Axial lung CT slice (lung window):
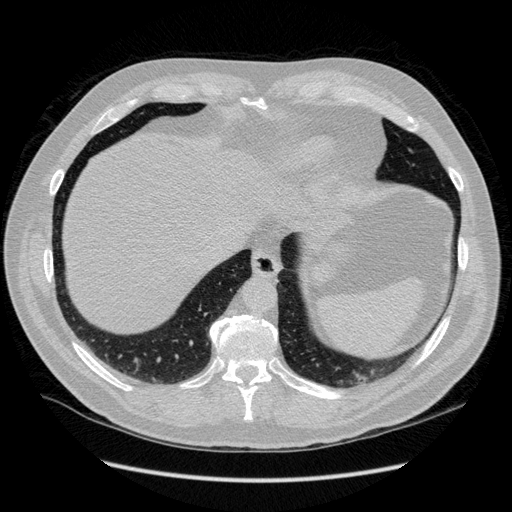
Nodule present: no